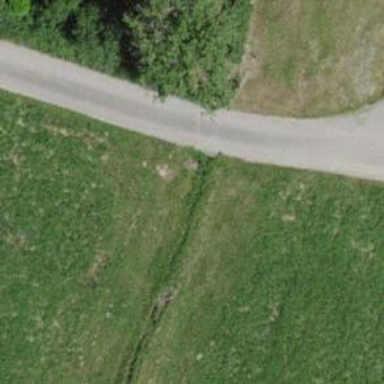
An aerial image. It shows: Culvert tunnel crossing ditch waterway.